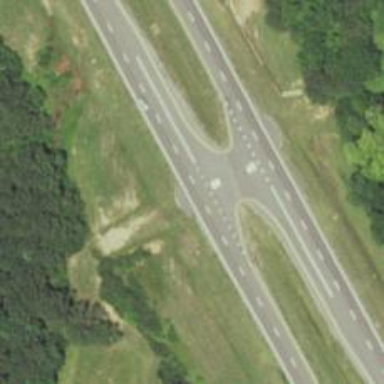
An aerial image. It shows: Expressway with asphalt surface classified as trunk highway.